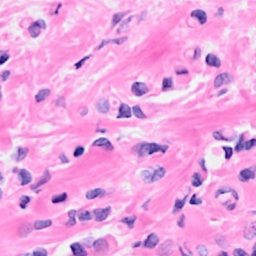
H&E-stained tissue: Breast